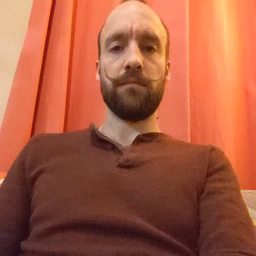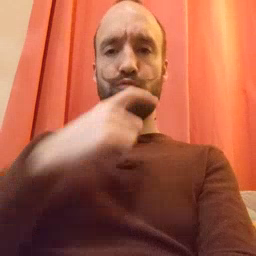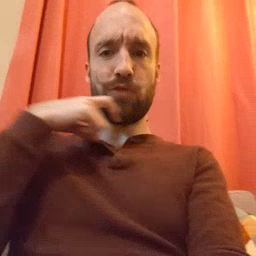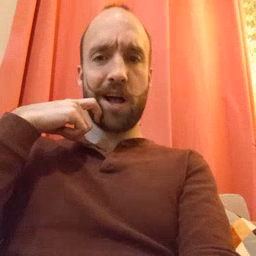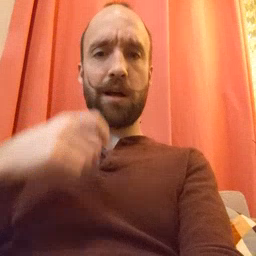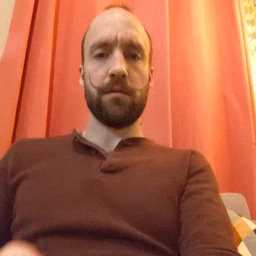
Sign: dry